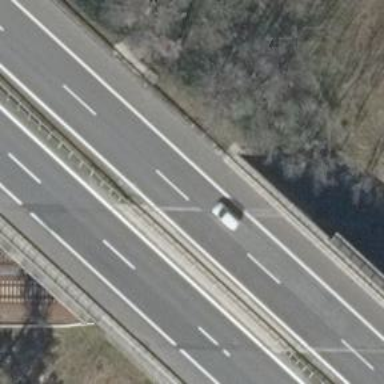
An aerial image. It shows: Man-made bridge.